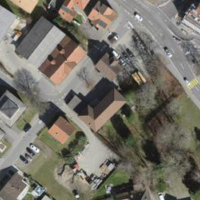
EUNIS habitat code: 54
Species observed at this site:
Carpinus betulus